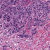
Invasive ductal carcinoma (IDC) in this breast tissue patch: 1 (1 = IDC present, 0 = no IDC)